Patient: sex M, age 29
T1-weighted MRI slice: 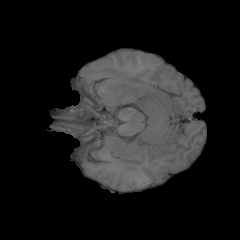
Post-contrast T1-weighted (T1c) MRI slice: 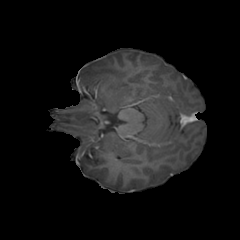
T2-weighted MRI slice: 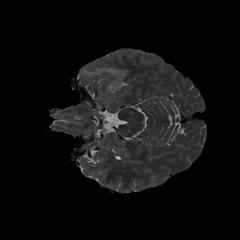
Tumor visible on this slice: yes
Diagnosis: Glioblastoma, IDH-wildtype
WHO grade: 4